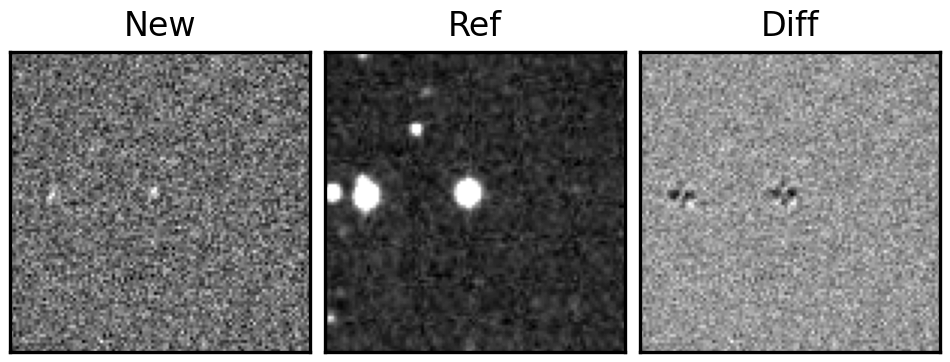
Label: bogus